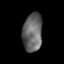
Tissue: lung
Cell type: T cells
Senescence score: 0.1909
Nuclear area (px): 736
Mean DAPI intensity: 102.111